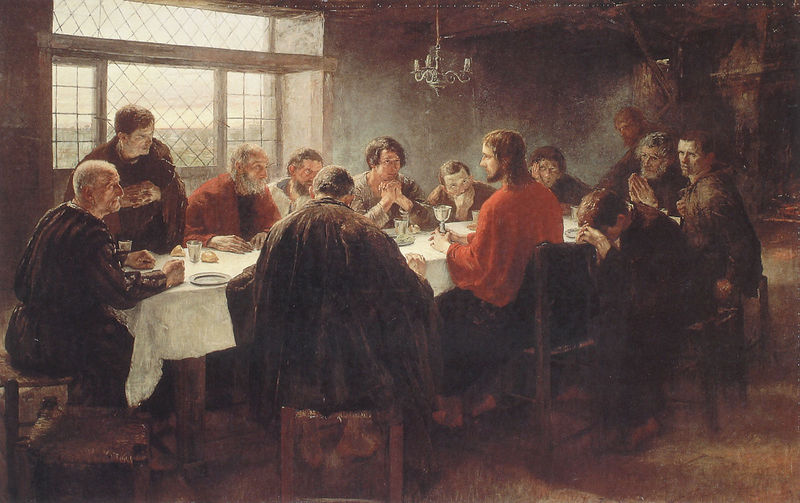
Titel: Abendmahl
Künstler: Fritz von Uhde
Institution: Stuttgart, Staatsgalerie
Schlagwörter: mann, weiß, fenster, glas, holz, licht, männer, stuhl, stühle, tisch, ausblick, rot, bart, gläser, teller, trauer, tischdecke, gitter, gewand, interieur, decke, gewänder, essen, tafel, brot, leuchter, barfuss, mäntel, beten, gebet, mahl, kerzenständer, tischgesellschaft, christus, jesus, abendmahl, jünger, apostel, verkündung, letztes abendmahl, das letzte abendmahl, 12, 12 apostel, gesellscaft, stsühle, letztes abendmahö